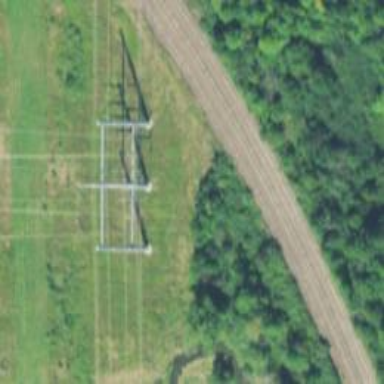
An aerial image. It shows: Power tower.